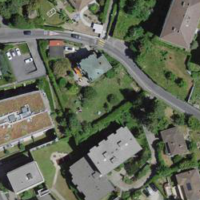
EUNIS habitat code: 54
Species observed at this site:
Nicotiana tabacum